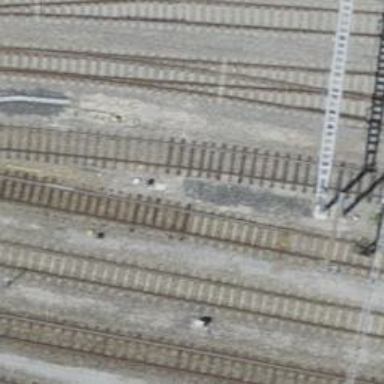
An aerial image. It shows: Rail yard with one track. The electrified railway uses contact line with voltage levels of 3000 and 15000.